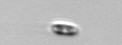
Label: pennate